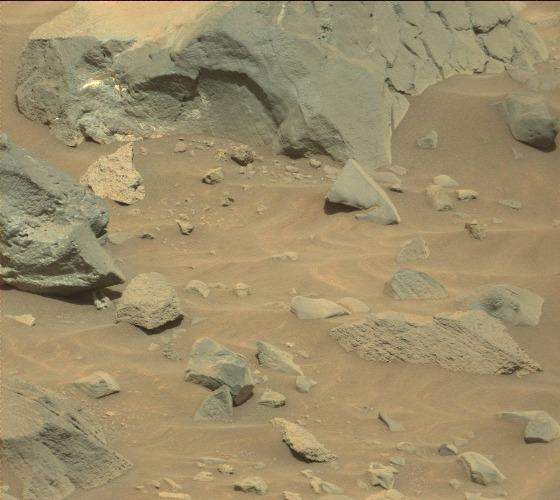
Terrain classes present: Gravel / Sand / Soil, Rock, Shadow